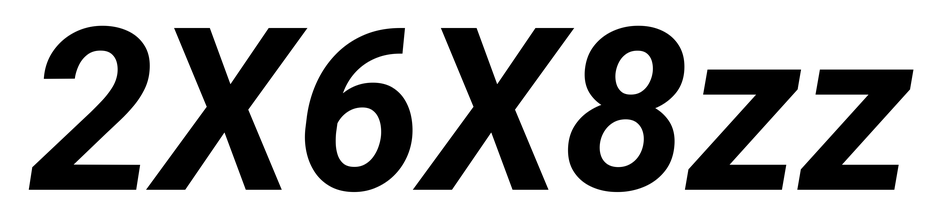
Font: Roboto-Italic_Bold_Italic